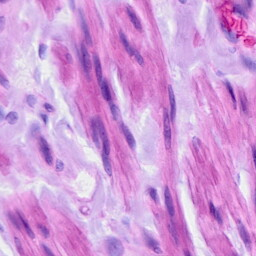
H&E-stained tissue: Ovarian